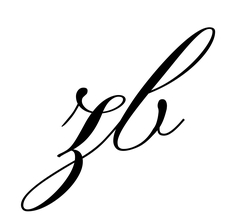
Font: PinyonScript-Regular